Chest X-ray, AP view. Patient: 45 years old, sex F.
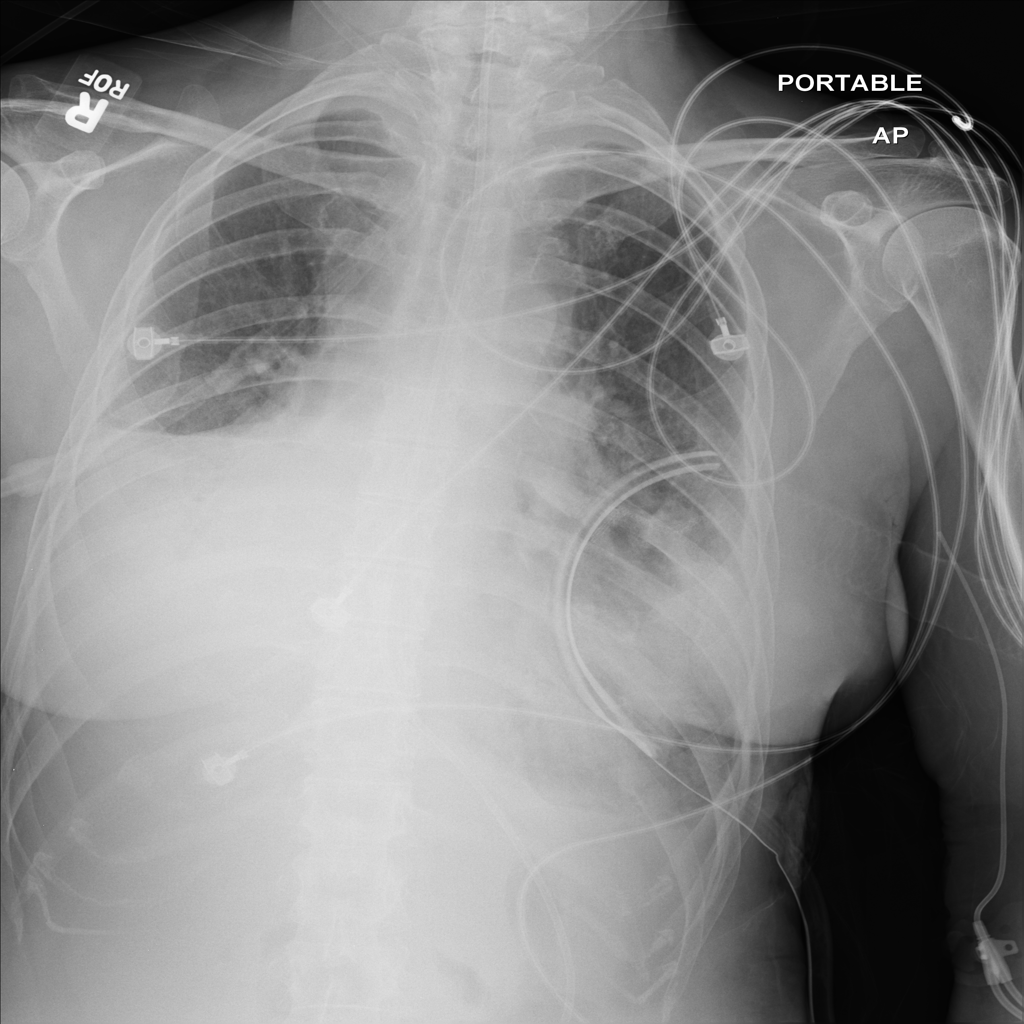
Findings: Infiltration